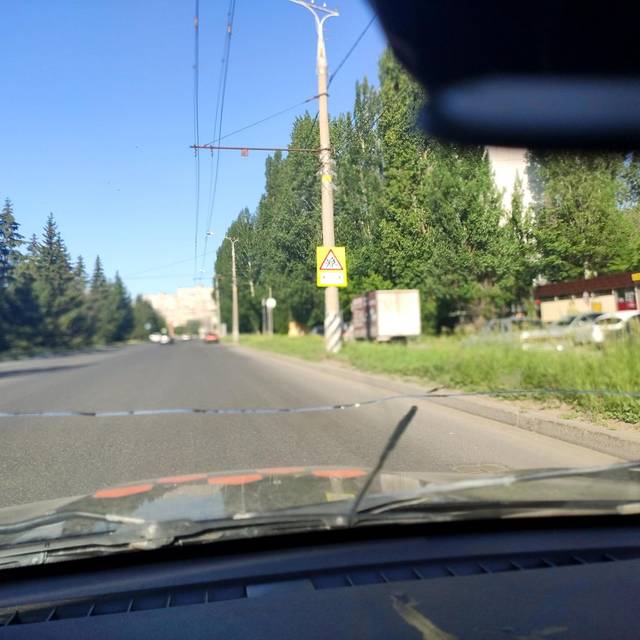
Region: Russia
Coordinates: 53.506, 49.439